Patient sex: F
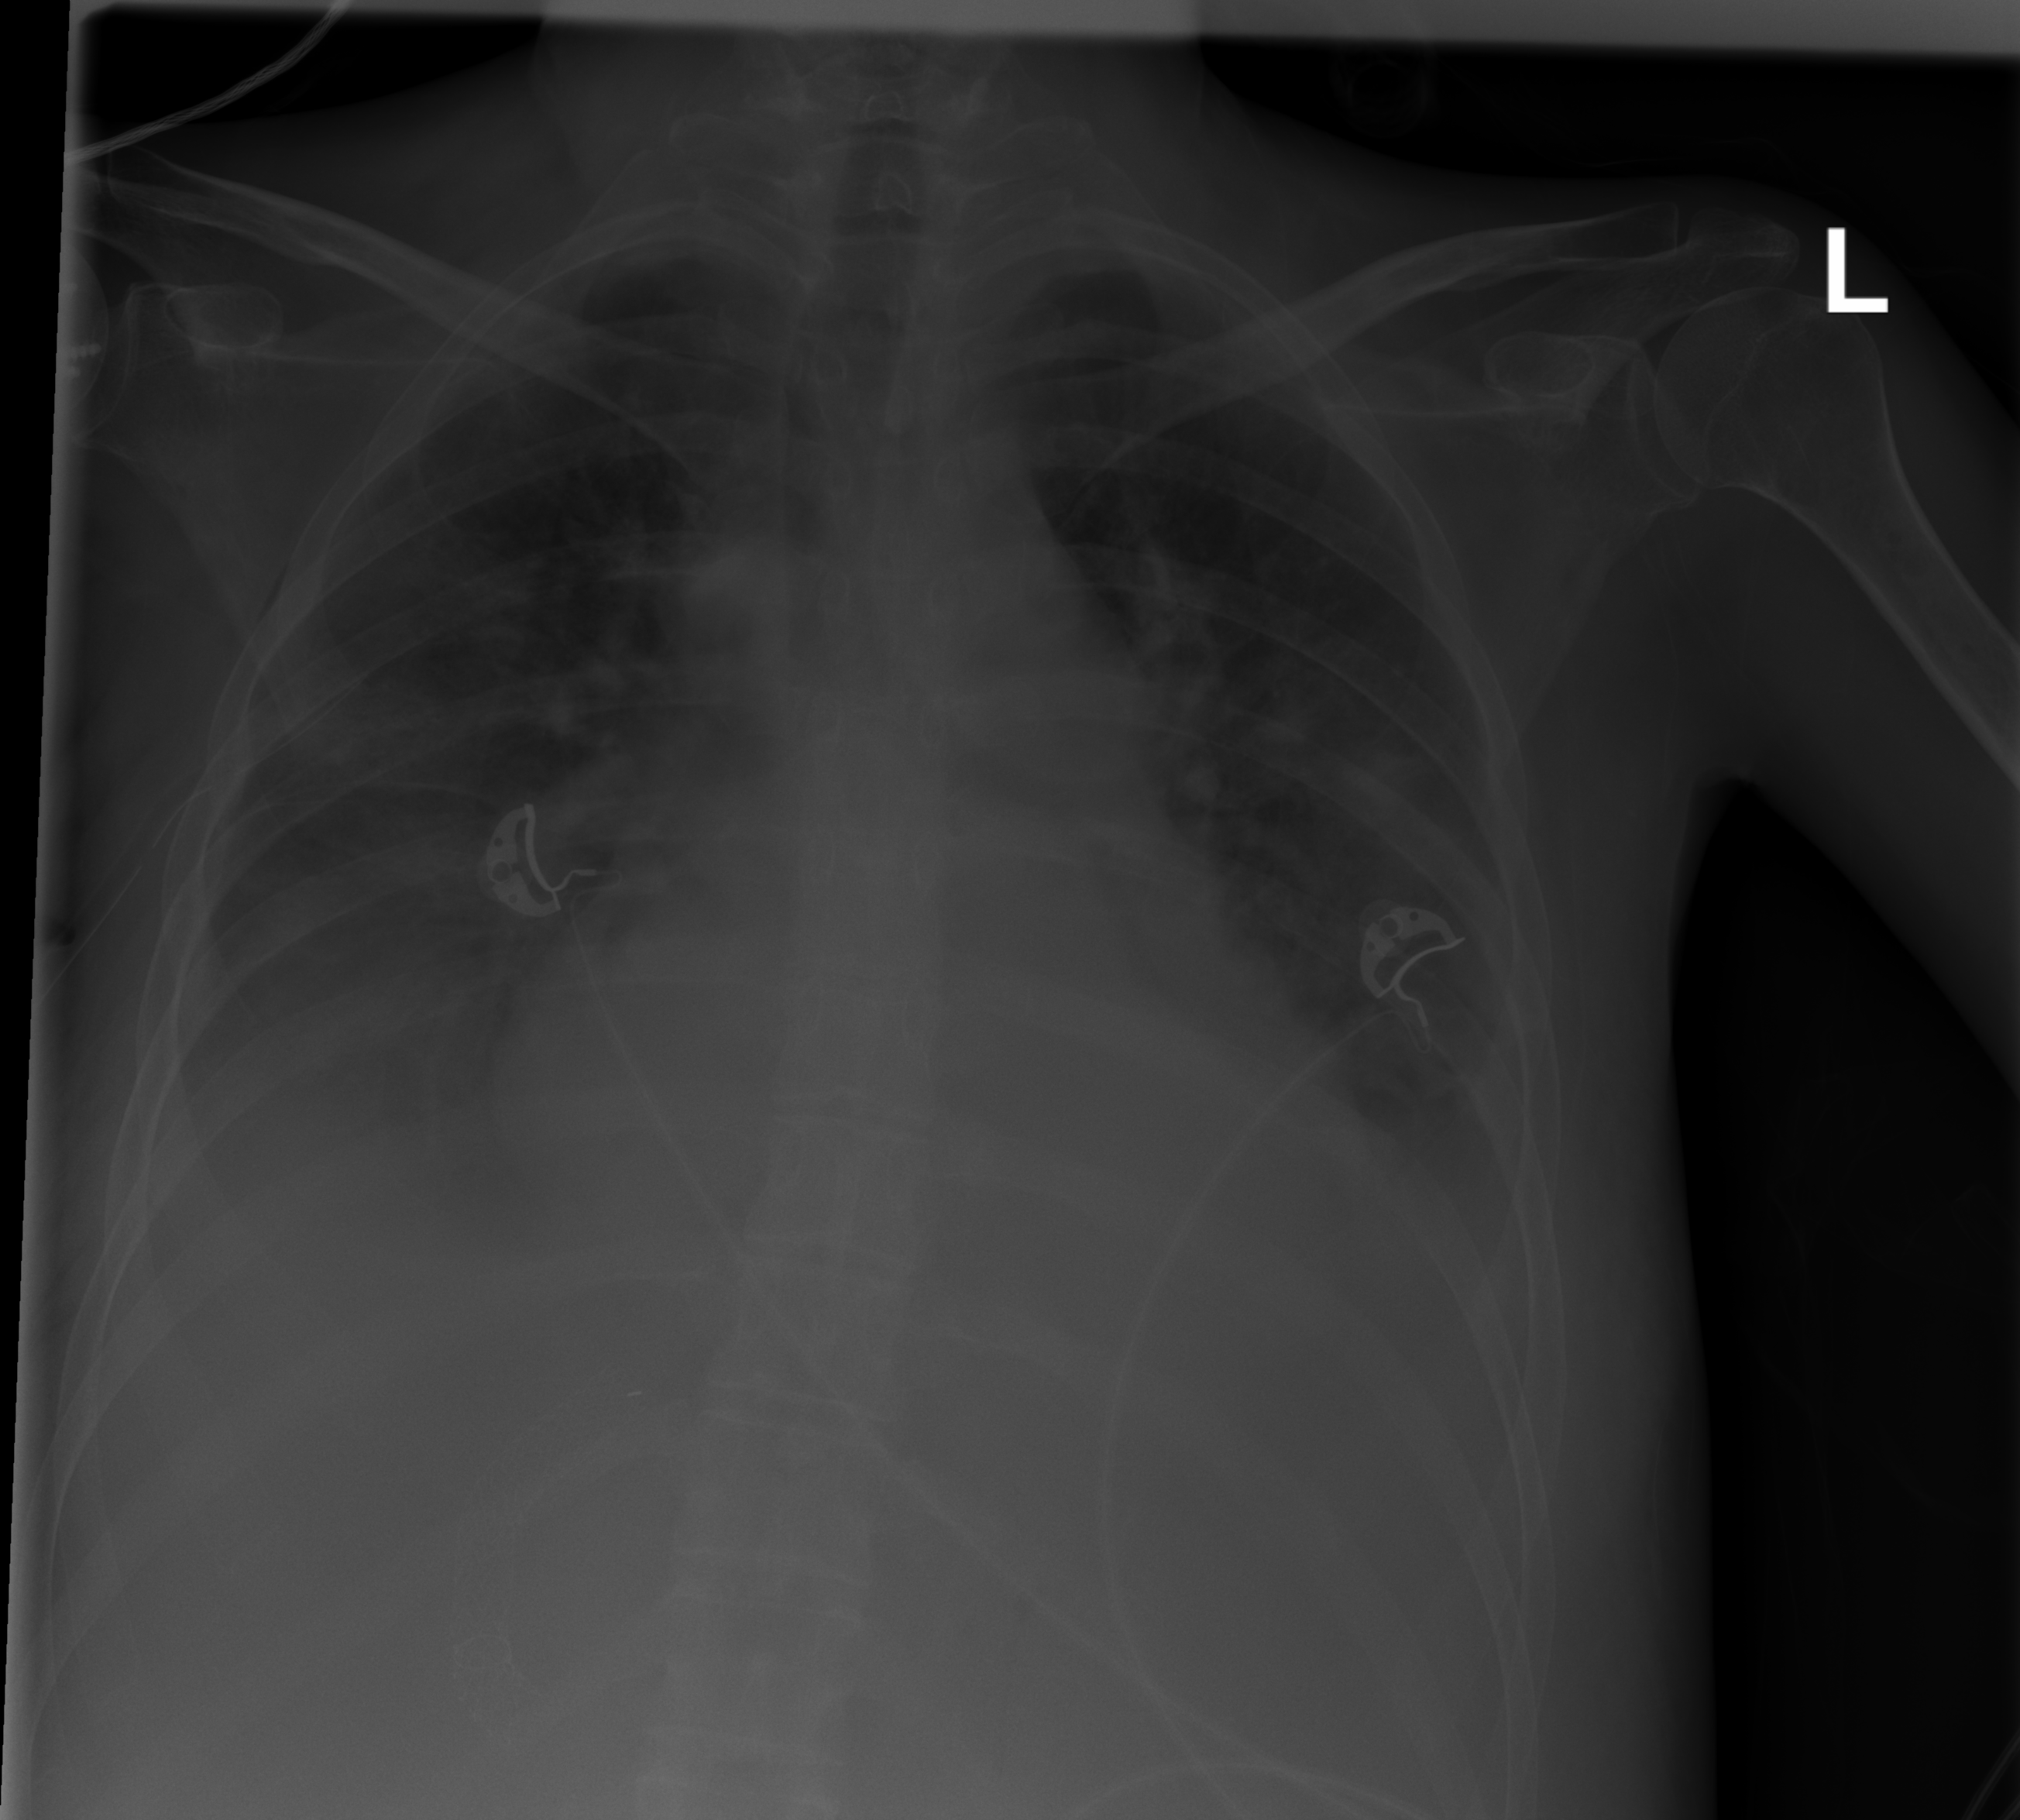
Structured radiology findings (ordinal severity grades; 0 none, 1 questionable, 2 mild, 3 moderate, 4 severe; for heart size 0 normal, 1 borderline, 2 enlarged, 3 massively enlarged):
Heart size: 2
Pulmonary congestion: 2
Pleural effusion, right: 2
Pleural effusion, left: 2
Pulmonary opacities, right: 2
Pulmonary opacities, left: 0
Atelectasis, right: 2
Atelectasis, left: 2